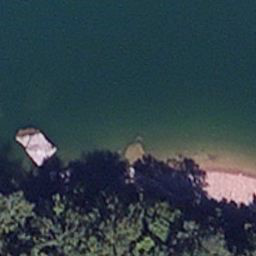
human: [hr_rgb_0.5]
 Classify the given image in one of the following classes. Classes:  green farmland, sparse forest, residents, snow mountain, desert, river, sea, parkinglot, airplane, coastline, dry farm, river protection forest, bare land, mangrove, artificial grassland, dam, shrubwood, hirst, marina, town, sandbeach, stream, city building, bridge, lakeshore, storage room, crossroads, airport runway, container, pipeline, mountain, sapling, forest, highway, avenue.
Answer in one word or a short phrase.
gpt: lakeshore